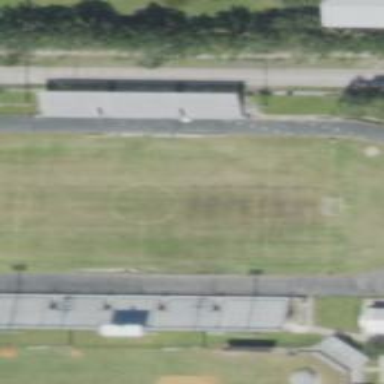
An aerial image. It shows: Pitch designated for soccer and American football.